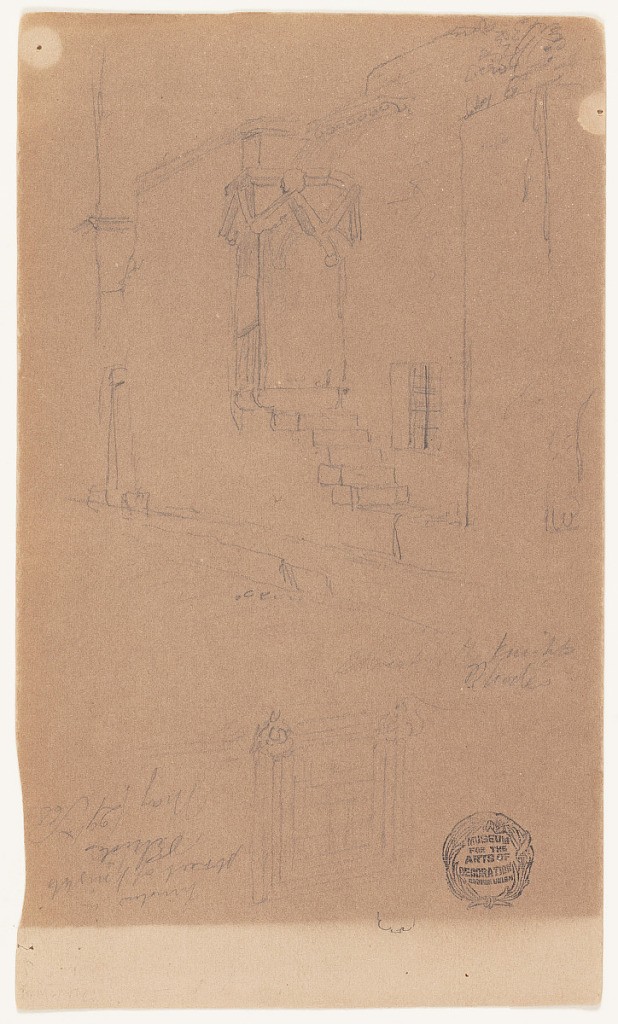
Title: Street of the Knights, Corfu, Greece
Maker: Frederic Edwin Church, American, 1826–1900
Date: May 29, 1868
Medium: Graphite on tan laid paper; verso: graphite
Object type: drawing
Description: Architecture sketches showing views of an exterior entryway and window on the the Street of the Knights in Rhodes. At center, stairs lead up to a Gothic porch on a one-story urban building, viewed obliquely. Below and oppositely oriented, an exterior view of a square window is included.

Verso: Landscape sketch showing a view of mountains on the coast of Turkey, seen from the Mediterranean Sea. In the lower portion of the composition, the outline of a sharp mountain range stretches across the composition. In the middle distance, a body of water is visible, across which a rugged mountain range is shown along the coast. At center left, a tall peak is shown.